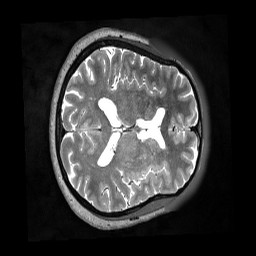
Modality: T2w
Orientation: axial
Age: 57
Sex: male